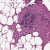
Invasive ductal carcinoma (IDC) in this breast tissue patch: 0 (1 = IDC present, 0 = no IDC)